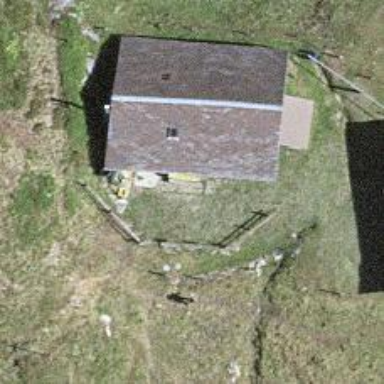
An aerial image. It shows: Isolated dwelling in remote location.